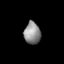
Tissue: skin
Cell type: T cells
Senescence score: 0.2695
Nuclear area (px): 352
Mean DAPI intensity: 143.139